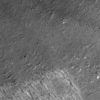
Label: not_dusty